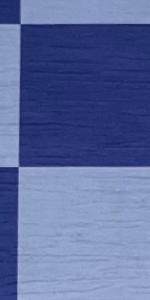
Label: Empty